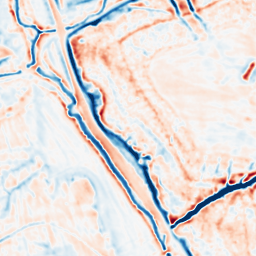
Category: multiscale
Decomposition family: dog_multiscale
Decomposition parameters: sigma_ratio: 1.4
n_scales: 4
base_sigma: 1
Upsampling method: lanczos
Upsampling parameters: scale: 2
Upsampling scale: 2